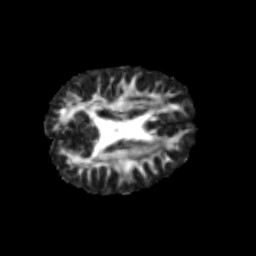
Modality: FA
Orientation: axial
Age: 21
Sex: male
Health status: healthy